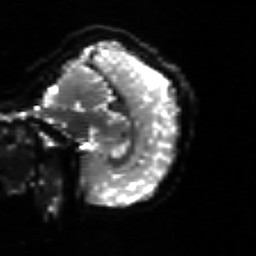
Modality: sbref
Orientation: sagittal
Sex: female
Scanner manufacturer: siemens
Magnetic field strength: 3 T
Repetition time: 5 s
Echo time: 0.071 s